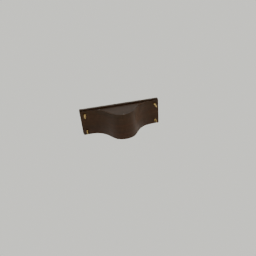
Label: electronics